Interaction volume radius: 5 \u00c5
Interaction volume height: 35 \u00c5
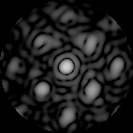
Disorder parameter: 0.4166